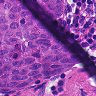
Metastatic tissue present: yes